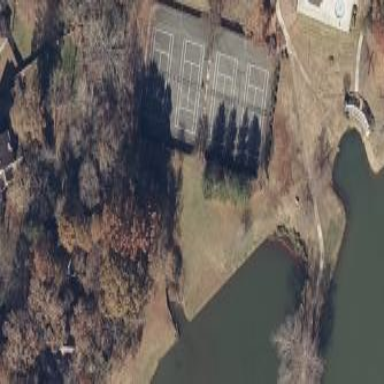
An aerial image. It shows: Tennis court in leisure pitch.